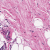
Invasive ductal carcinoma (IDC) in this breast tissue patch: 0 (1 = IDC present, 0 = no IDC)